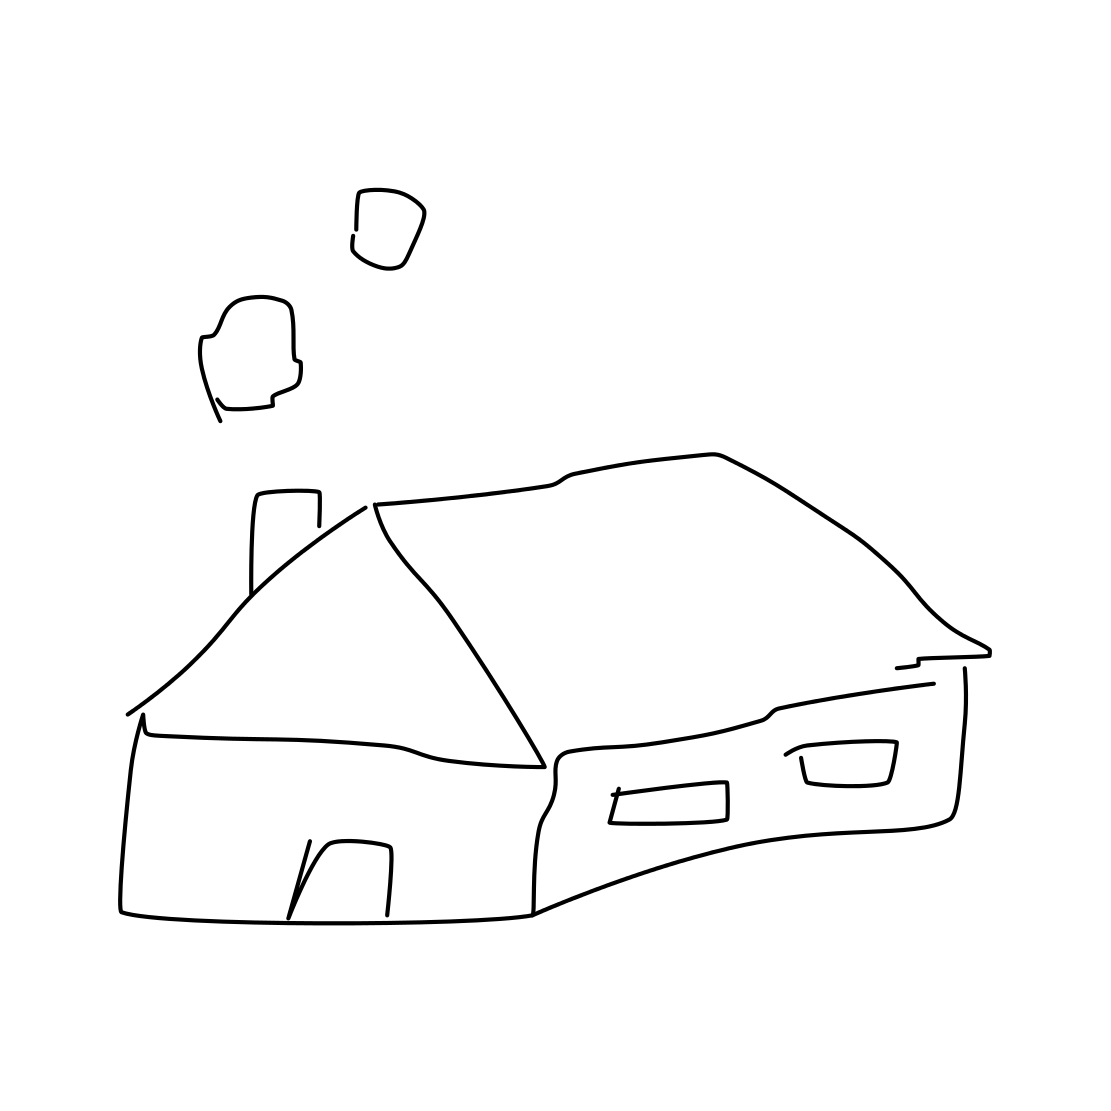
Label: house